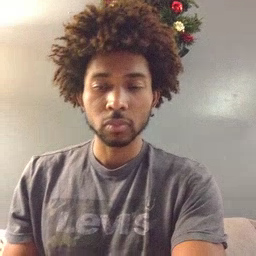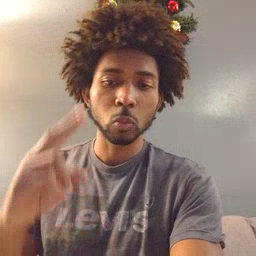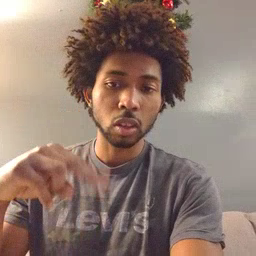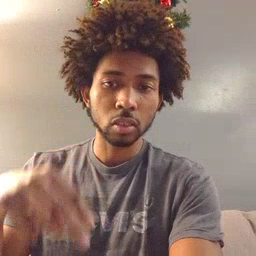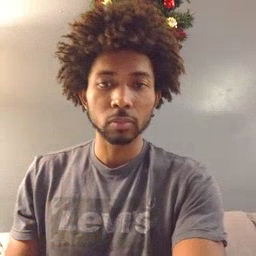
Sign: read